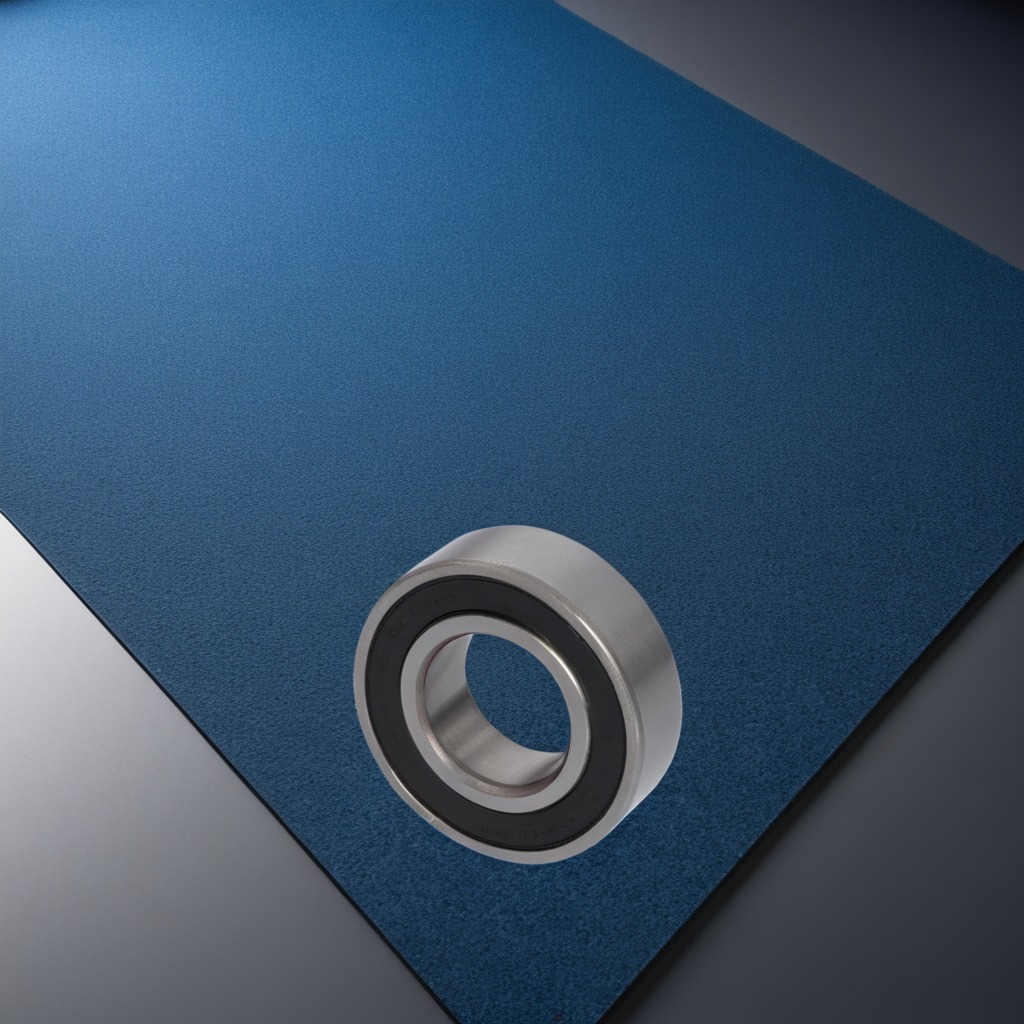
A metal ball bearing lies on the granite tabletop beneath the blue rubber mat inside a workshop under bright overhead lighting crisp shadows high clarity worn but beneath the mat